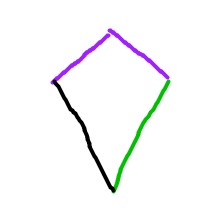
Shape: kite